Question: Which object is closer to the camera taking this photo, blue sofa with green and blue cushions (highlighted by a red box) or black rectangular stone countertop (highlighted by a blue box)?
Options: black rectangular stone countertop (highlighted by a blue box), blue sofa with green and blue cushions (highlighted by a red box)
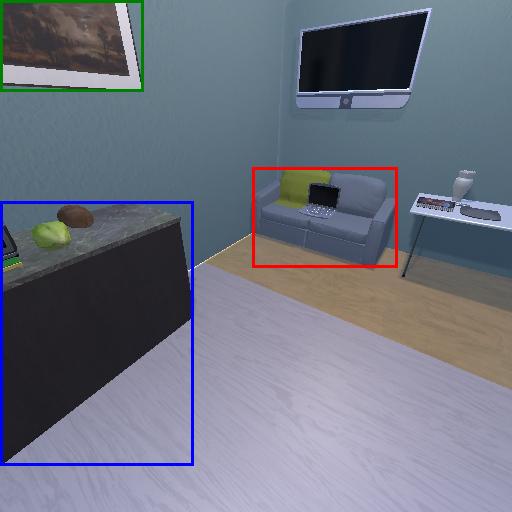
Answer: black rectangular stone countertop (highlighted by a blue box)